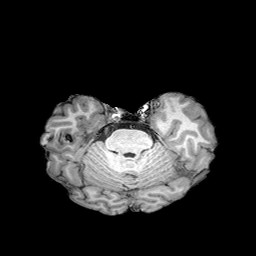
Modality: T1w
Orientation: coronal
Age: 53
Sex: male
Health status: healthy